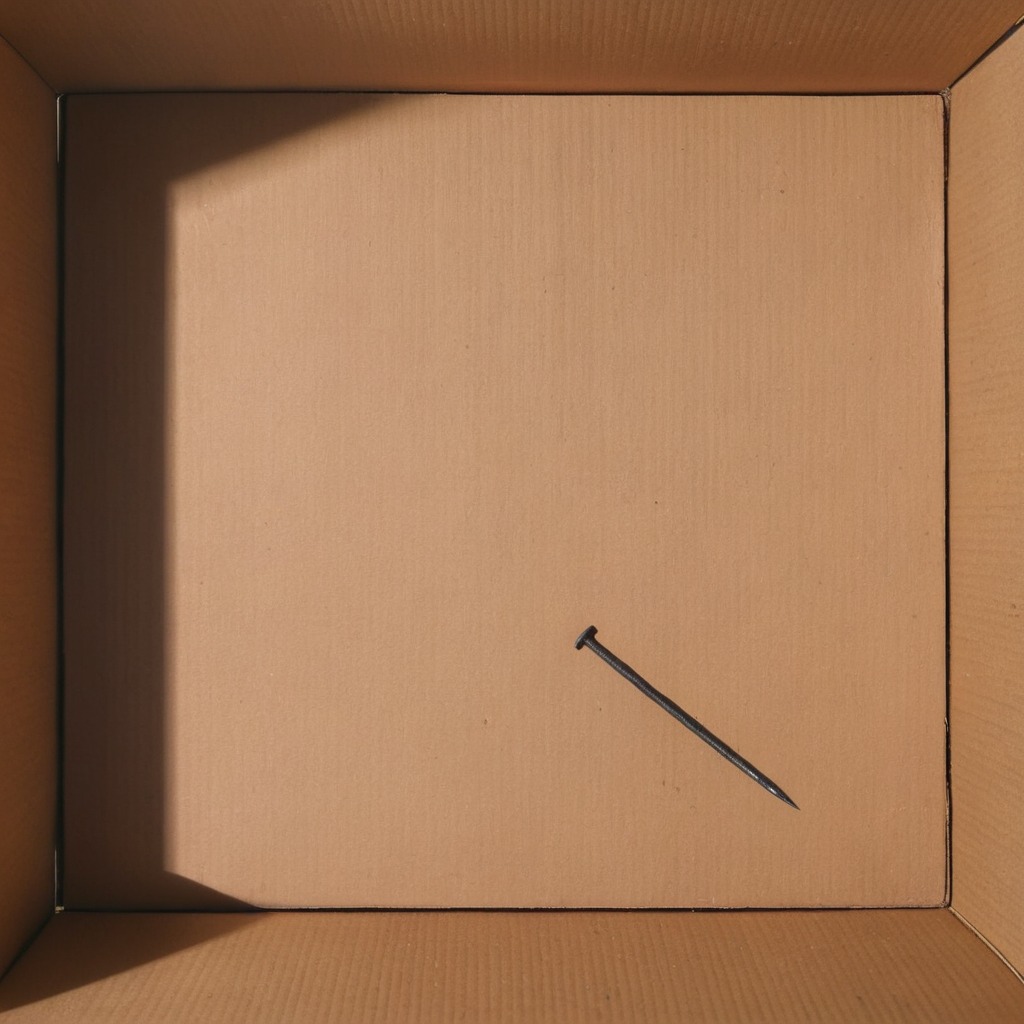
A nail is lying on a clean dry cardboard box surface in an outdoor workshop during daytime bright natural light soft shadows slightly creased but